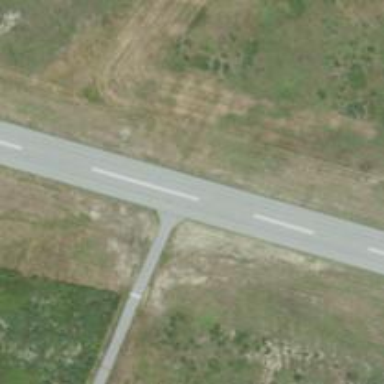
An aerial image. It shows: Asphalt taxiway in the airport.